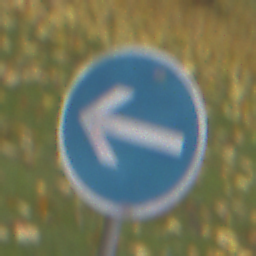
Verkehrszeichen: VorgeschriebeneFahrtrichtungHierLinks
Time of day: MorningAfternoon
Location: Outdoor (Nature)
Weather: Overcast
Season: Autumn
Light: Natural